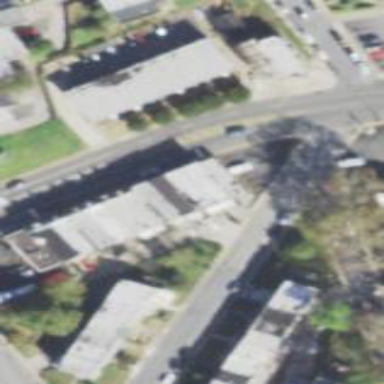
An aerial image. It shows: Retail building.